Field crop: tomato
Growth stage: 1
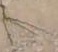
Species: cyperus